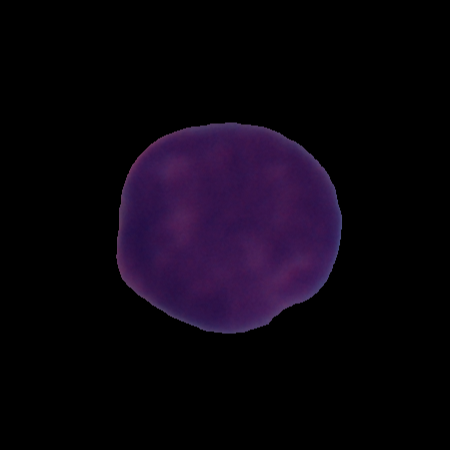
Label: cancer